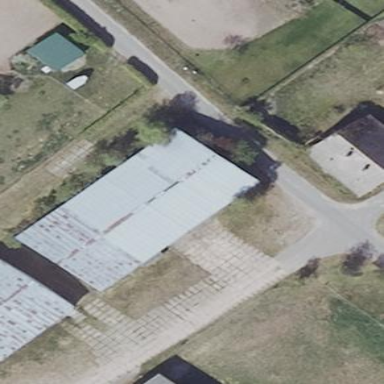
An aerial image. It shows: Gabled roof on farm auxiliary building.